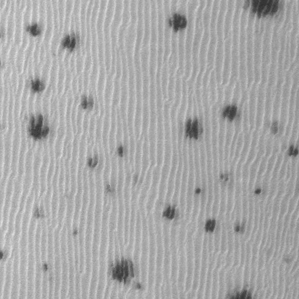
Label: frost